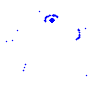
Particle: pion